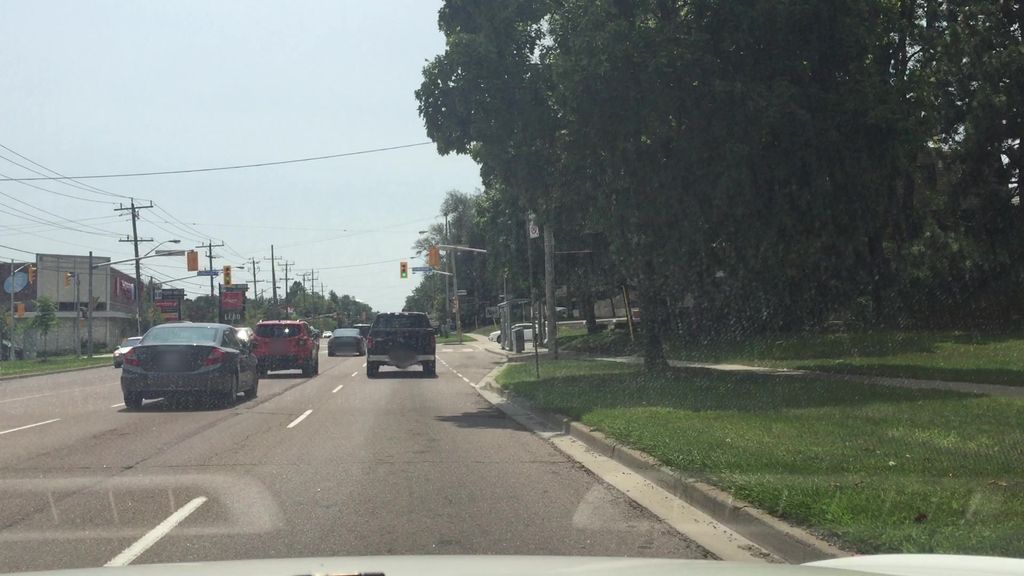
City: toronto